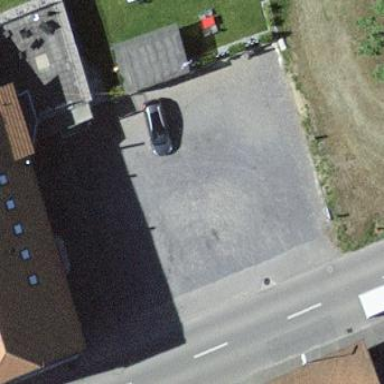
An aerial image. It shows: Parking area.